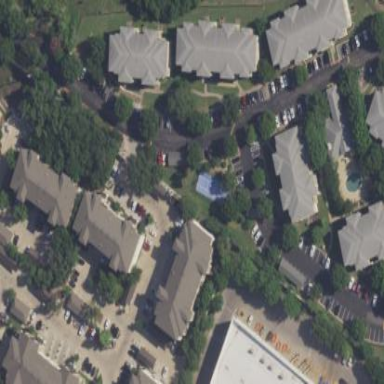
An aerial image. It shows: Residential area with apartments.